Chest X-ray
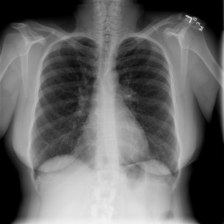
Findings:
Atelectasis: negative
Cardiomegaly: negative
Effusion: negative
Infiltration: negative
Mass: negative
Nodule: negative
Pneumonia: negative
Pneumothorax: positive
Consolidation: negative
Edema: negative
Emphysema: negative
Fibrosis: negative
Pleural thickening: negative
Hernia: negative